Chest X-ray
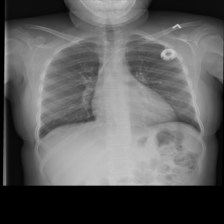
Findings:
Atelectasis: negative
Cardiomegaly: negative
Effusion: negative
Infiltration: positive
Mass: negative
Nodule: negative
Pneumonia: negative
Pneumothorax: negative
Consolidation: negative
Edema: negative
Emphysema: negative
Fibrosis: negative
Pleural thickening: negative
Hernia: negative